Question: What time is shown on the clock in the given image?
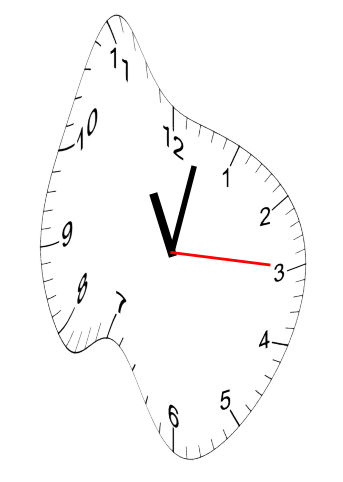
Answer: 11:02:15